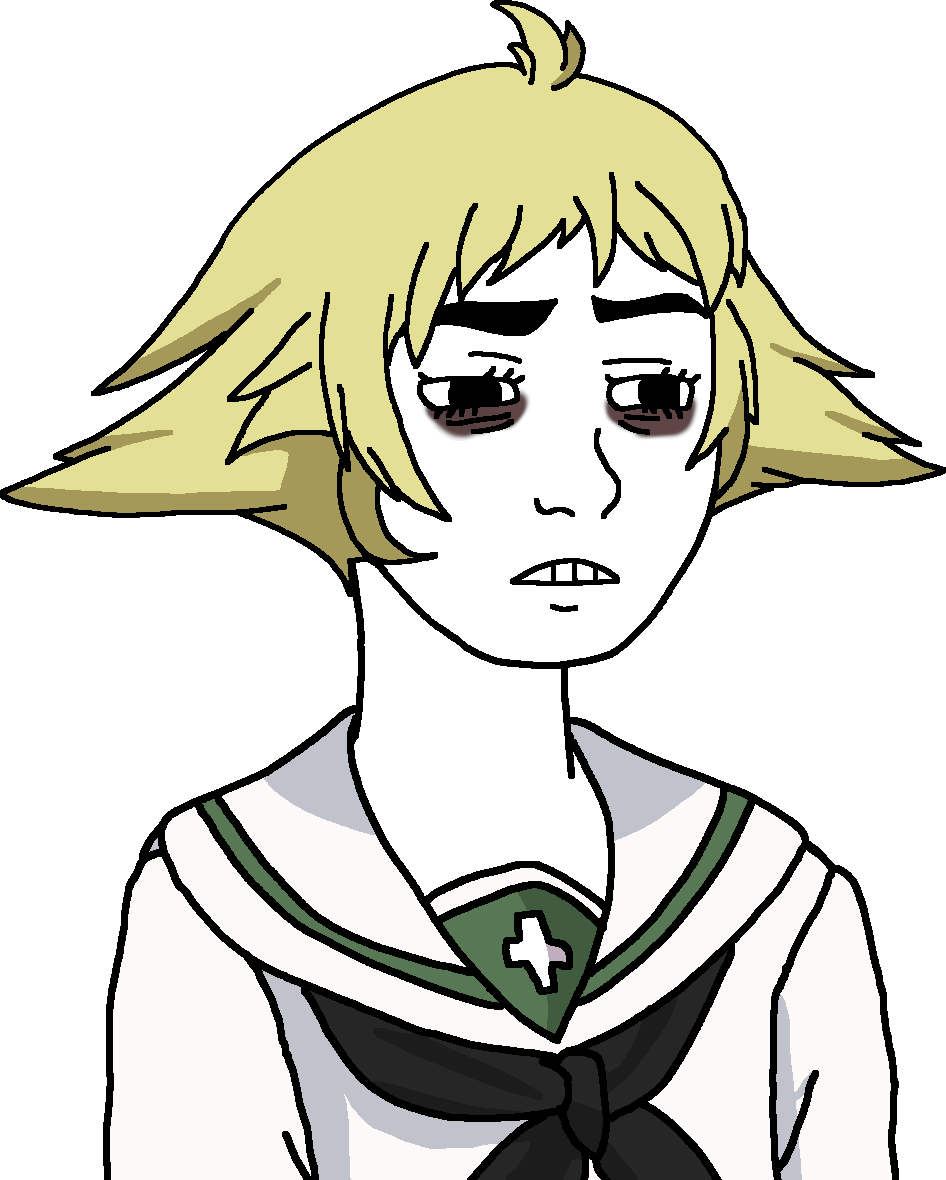
Label: 5_Twinkjak